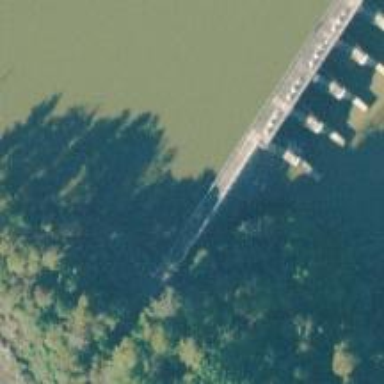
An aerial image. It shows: Dam along waterway.